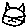
Label: cat